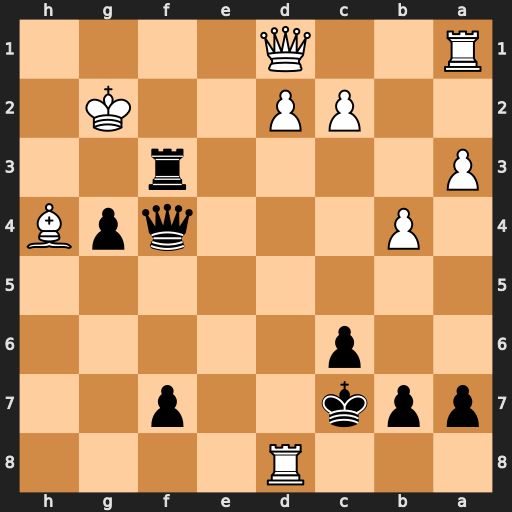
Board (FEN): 3R4/ppk2p2/2p5/8/1P3qpB/P4r2/2PP2K1/R2Q4
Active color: b
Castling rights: -
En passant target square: -
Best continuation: Rh3 Rd4 Qh2+